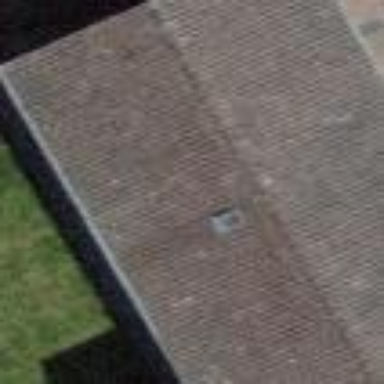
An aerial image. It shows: Building with tile roof.